Question: Ok, so I have a data from JSON. The structure of this data looks like this:

As you can see this data contains an array with name, type and value. What I need to do is to convert is somehow to use this function:
<URL>
This function need the data to be given in this format:
'''
['Country', 'Population', 'Area'],
['CN', 1324, <PHONE>],
['IN', 1133, <PHONE>],
['US', 304, <PHONE>],
['ID', 232, <PHONE>],
['BR', 187, <PHONE>]
'''
So in my case would be:
'''
[name, type, value]
data iself
'''
Any help?
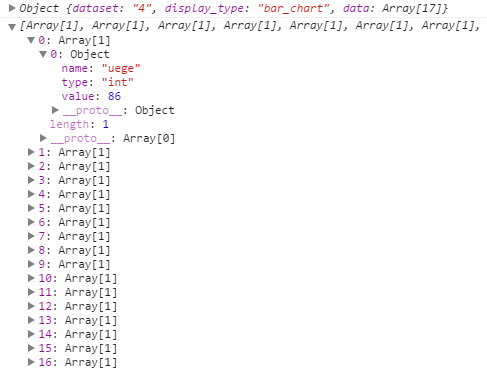
Answer: This should do the trick:
'''
var result = data.map(function(item){
var i = item[0];
return [i.name, i.type, i.value];
}); // Map the data from objects to the require arrays.
result.unshift(['Country', 'Population', 'Area']); // Add the description row.
'''
This first maps all the data in the source data to '[name, type, value]' items, in the 'result' array, then adds the "description" array to the front of the result.